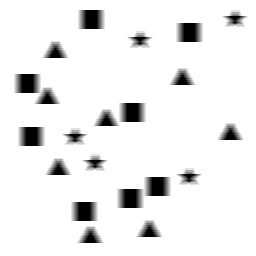
Squares: 8
Triangles: 8
Stars: 5
Total shapes: 21